Question: I am currently working on implementing a bar chart using <URL> API on a website developed in ASP.NET. I have managed to display the chart with the values. I am getting these values from a backend database. The values are as following;
Set to in DB
Set to in DB
Now the problem I'm having is when the barchart is displayed on the page its as following;

The course gets the Progression value.
To bind the data to the chart The code is below
'''
private void BindChart()
{
DataTable dsChartData = new DataTable();
StringBuilder strScript = new StringBuilder();
try
{
dsChartData = GetChartData();
strScript.Append(@"<script type='text/javascript'>
google.load('visualization', '1', {packages: ['corechart']}); </script>
<script type='text/javascript'>
function drawChart() {
var data = google.visualization.arrayToDataTable([
['Progression', 'Course'],");
foreach (DataRow row in dsChartData.Rows)
{
strScript.Append("['" + row["Course"] + "'," + row["Progression"] + "],");
}
strScript.Remove(strScript.Length - 1, 1);
strScript.Append("]);");
strScript.Append(@" var options = {
hAxis: {
viewWindow: {
min: 0,
max: 100
},
ticks: [0, 25, 50, 75, 100],
},
title: 'My Progression (%)'
}; ");
strScript.Append(@"var chart = new google.visualization.BarChart(document.getElementById('barchart'));
chart.draw(data, options);
}
google.setOnLoadCallback(drawChart);
");
strScript.Append(" </script>");
ltScripts.Text = strScript.ToString();
}
catch
{
}
finally
{
dsChartData.Dispose();
strScript.Clear();
}
}
'''
And to get the data from the database I'm using the below code
'''
private DataTable GetChartData()
{
string UsrName = User.Identity.Name;
DataSet dt = new DataSet();
try
{
using (SqlConnection conn = new SqlConnection(Common.ConnectionString))
{
using (SqlCommand cmd = new SqlCommand("SELECT Progression,Course FROM Messages where UserName=@UserName"))
{
using (SqlDataAdapter sda = new SqlDataAdapter())
{
SqlParameter para = new SqlParameter("UserName", UsrName);
cmd.Parameters.Add(para);
cmd.Connection = conn;
sda.SelectCommand = cmd;
sda.Fill(dt);
}
}
}
}
catch (Exception)
{
throw;
}
return dt.Tables[0];
}
'''
Thanks in advance for your help
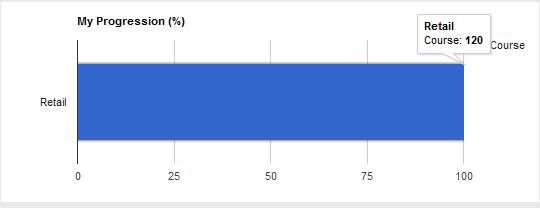
Answer: I think you're mostly there, but you need to just swap the column names at the start of your array and then leave the rest as-is:
'''
strScript.Append(@"[...]
var data = google.visualization.arrayToDataTable([
['Course', 'Progression'],");
foreach (DataRow row in dsChartData.Rows)
{
strScript.Append("['" + row["Course"] + "'," + row["Progression"] + "],");
}
'''
You can see this on <URL>:

If this doesn't work, then try posting the actual rendered JS on your page - if you're saying that the graph doesn't render at all you've probably got an error in the final JS - check your browser console for errors relating to miss closed strings, etc.